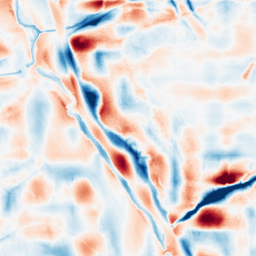
Category: wavelet
Decomposition family: wavelet_dwt
Decomposition parameters: wavelet: sym4
level: 5
Upsampling method: sinc_hamming
Upsampling parameters: scale: 4
kernel_size: 16
Upsampling scale: 4